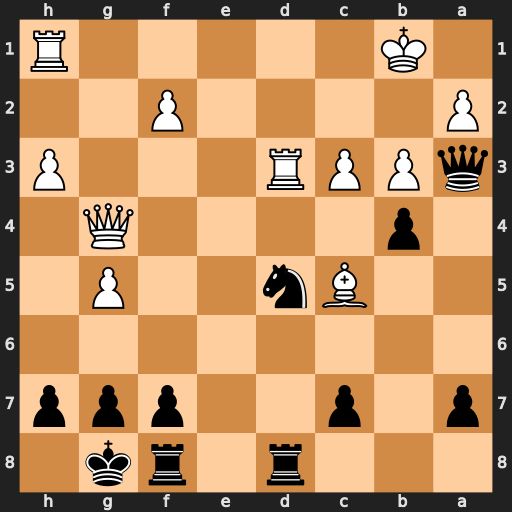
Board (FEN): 3r1rk1/p1p2ppp/8/2Bn2P1/1p4Q1/qPPR3P/P4P2/1K5R
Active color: b
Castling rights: -
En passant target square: -
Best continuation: Nxc3+ Rxc3 Rd2 Rc2 Rxc2 Kxc2 Qxa2+